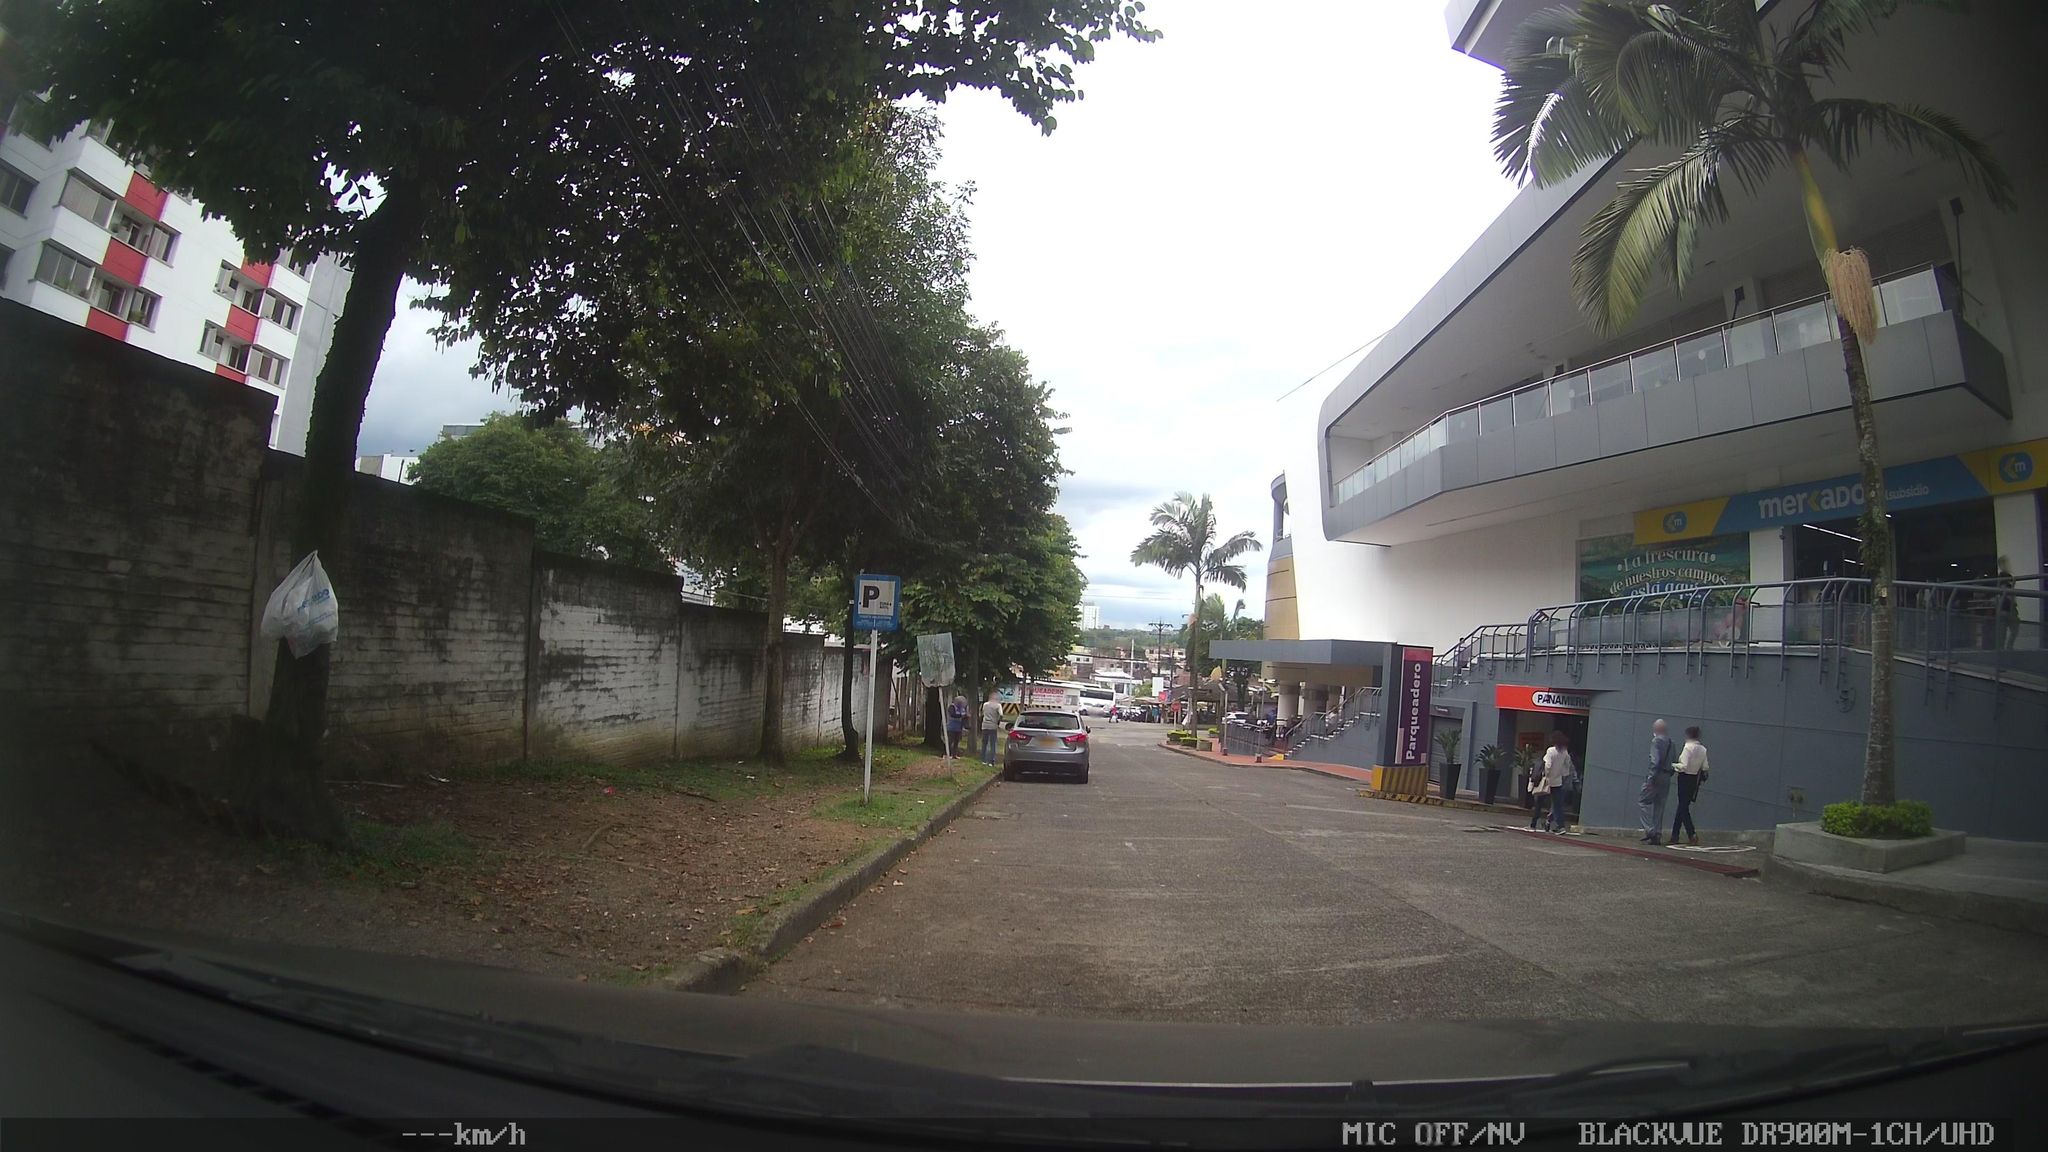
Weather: clear
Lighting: day
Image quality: good
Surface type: driving surface
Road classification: service
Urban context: urban centre
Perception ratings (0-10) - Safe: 0.57, Lively: 4.18, Beautiful: 3.9, Boring: 3.35, Depressing: 4.98, Wealthy: 0.82